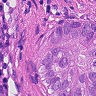
Metastatic tissue present: yes